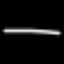
Label: line